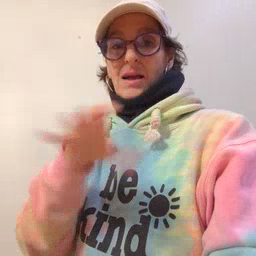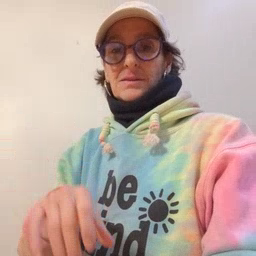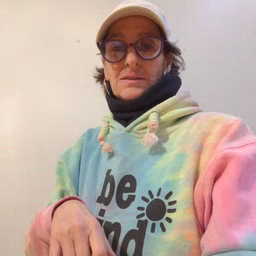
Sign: hot